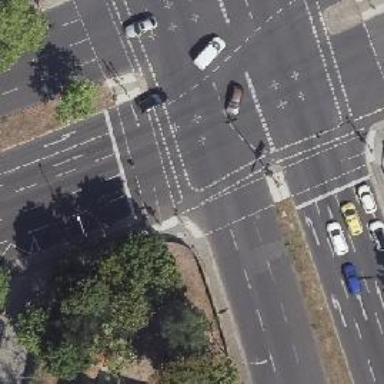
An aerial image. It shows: Asphalt footway with crossing controlled by traffic signals.